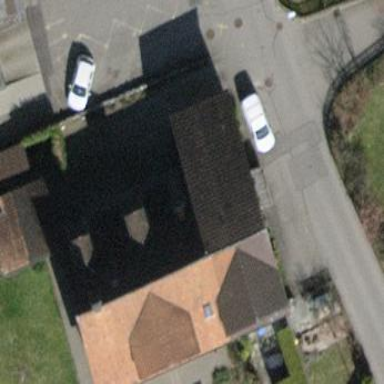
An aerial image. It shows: Gabled roof adorns the apartments building.